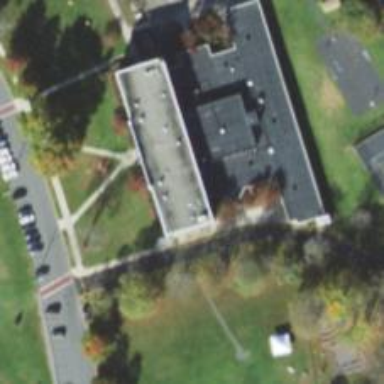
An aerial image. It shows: School.